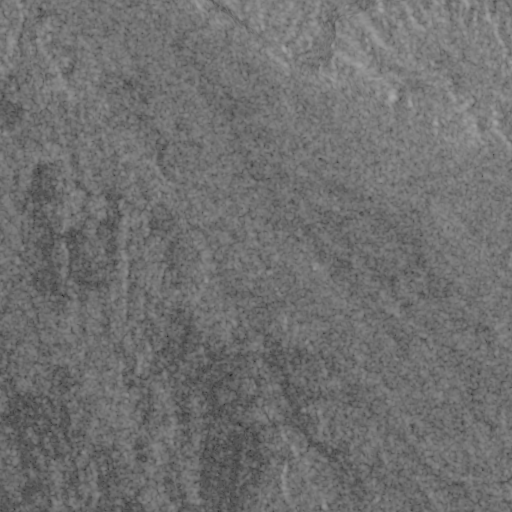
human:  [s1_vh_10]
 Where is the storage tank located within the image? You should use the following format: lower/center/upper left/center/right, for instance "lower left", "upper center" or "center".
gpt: The storage tank is located in the center of the image.
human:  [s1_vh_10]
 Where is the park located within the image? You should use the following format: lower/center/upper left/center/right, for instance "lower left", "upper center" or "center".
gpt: There is no park in the image.

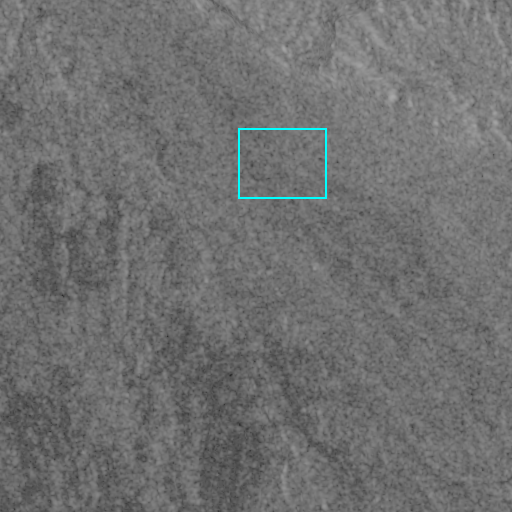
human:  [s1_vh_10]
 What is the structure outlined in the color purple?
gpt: There is no purple outline.
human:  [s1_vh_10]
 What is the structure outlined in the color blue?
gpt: There is no structure outlined in blue.